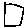
Label: square